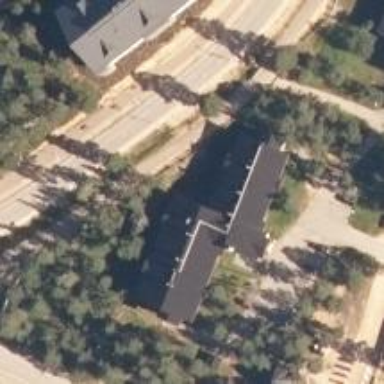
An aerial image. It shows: Hotel that also serves as apartments for tourists.